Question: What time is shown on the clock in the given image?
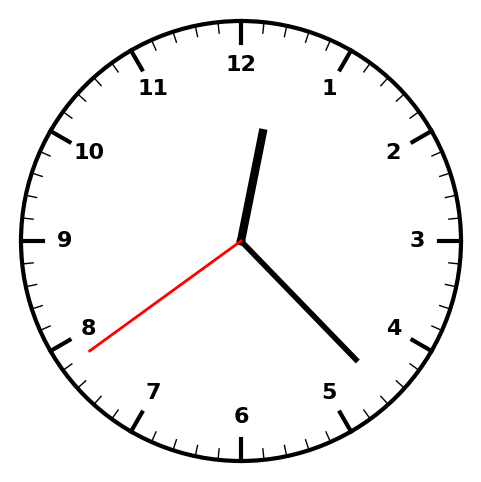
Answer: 12:22:39